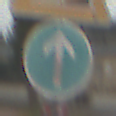
Verkehrszeichen: VorgeschriebeneFahrtrichtungGeradeaus
Zusatzzeichen oben: Arbeitsstelle
Umgebung: Outdoor, Suburban
Tageszeit: MorningAfternoon
Wetter: Overcast
Licht: Natural
Jahreszeit: NotSpecified
Kontrast: LowContrast